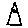
Label: triangle